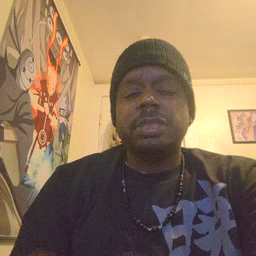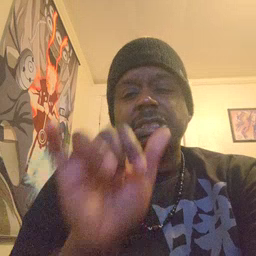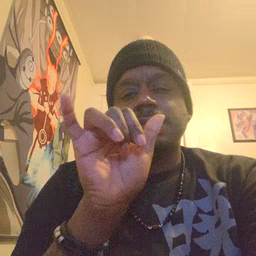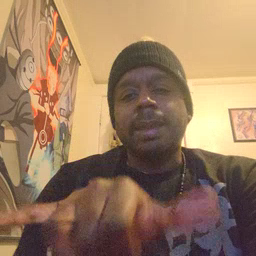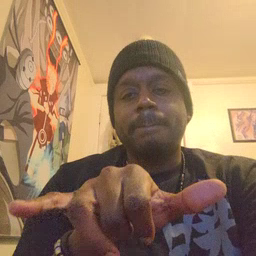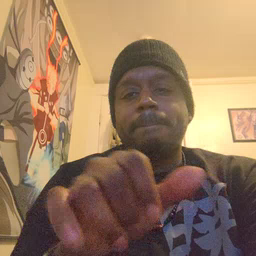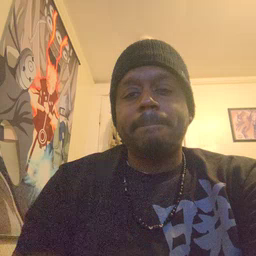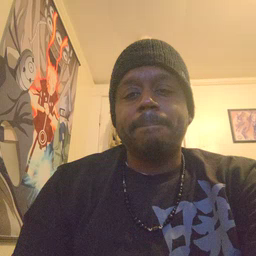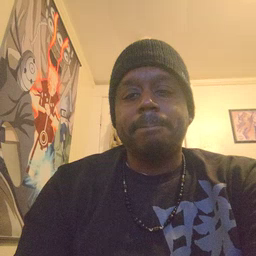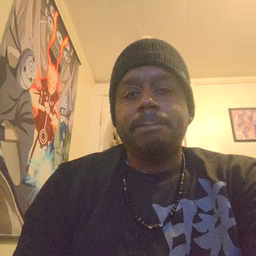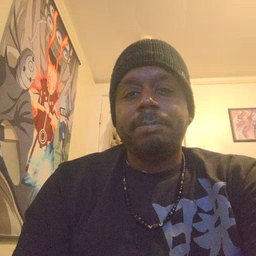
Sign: same